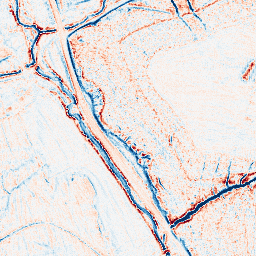
Category: edge_preserving
Decomposition family: anisotropic_diffusion
Decomposition parameters: iterations: 10
kappa: 10
gamma: 0.15
Upsampling method: fft_zeropad
Upsampling parameters: scale: 4
Upsampling scale: 4